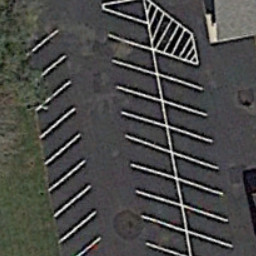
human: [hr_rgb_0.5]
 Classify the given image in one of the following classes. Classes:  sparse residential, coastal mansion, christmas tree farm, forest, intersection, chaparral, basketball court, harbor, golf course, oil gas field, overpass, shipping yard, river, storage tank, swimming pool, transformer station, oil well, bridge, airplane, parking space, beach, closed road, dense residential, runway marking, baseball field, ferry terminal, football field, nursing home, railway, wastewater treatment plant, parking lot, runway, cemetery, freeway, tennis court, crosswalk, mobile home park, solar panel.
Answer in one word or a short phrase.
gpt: parking space